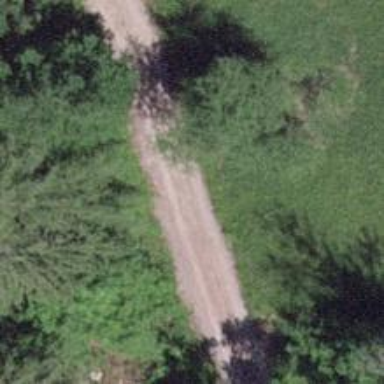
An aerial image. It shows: Gravel track with grade 4 classification.